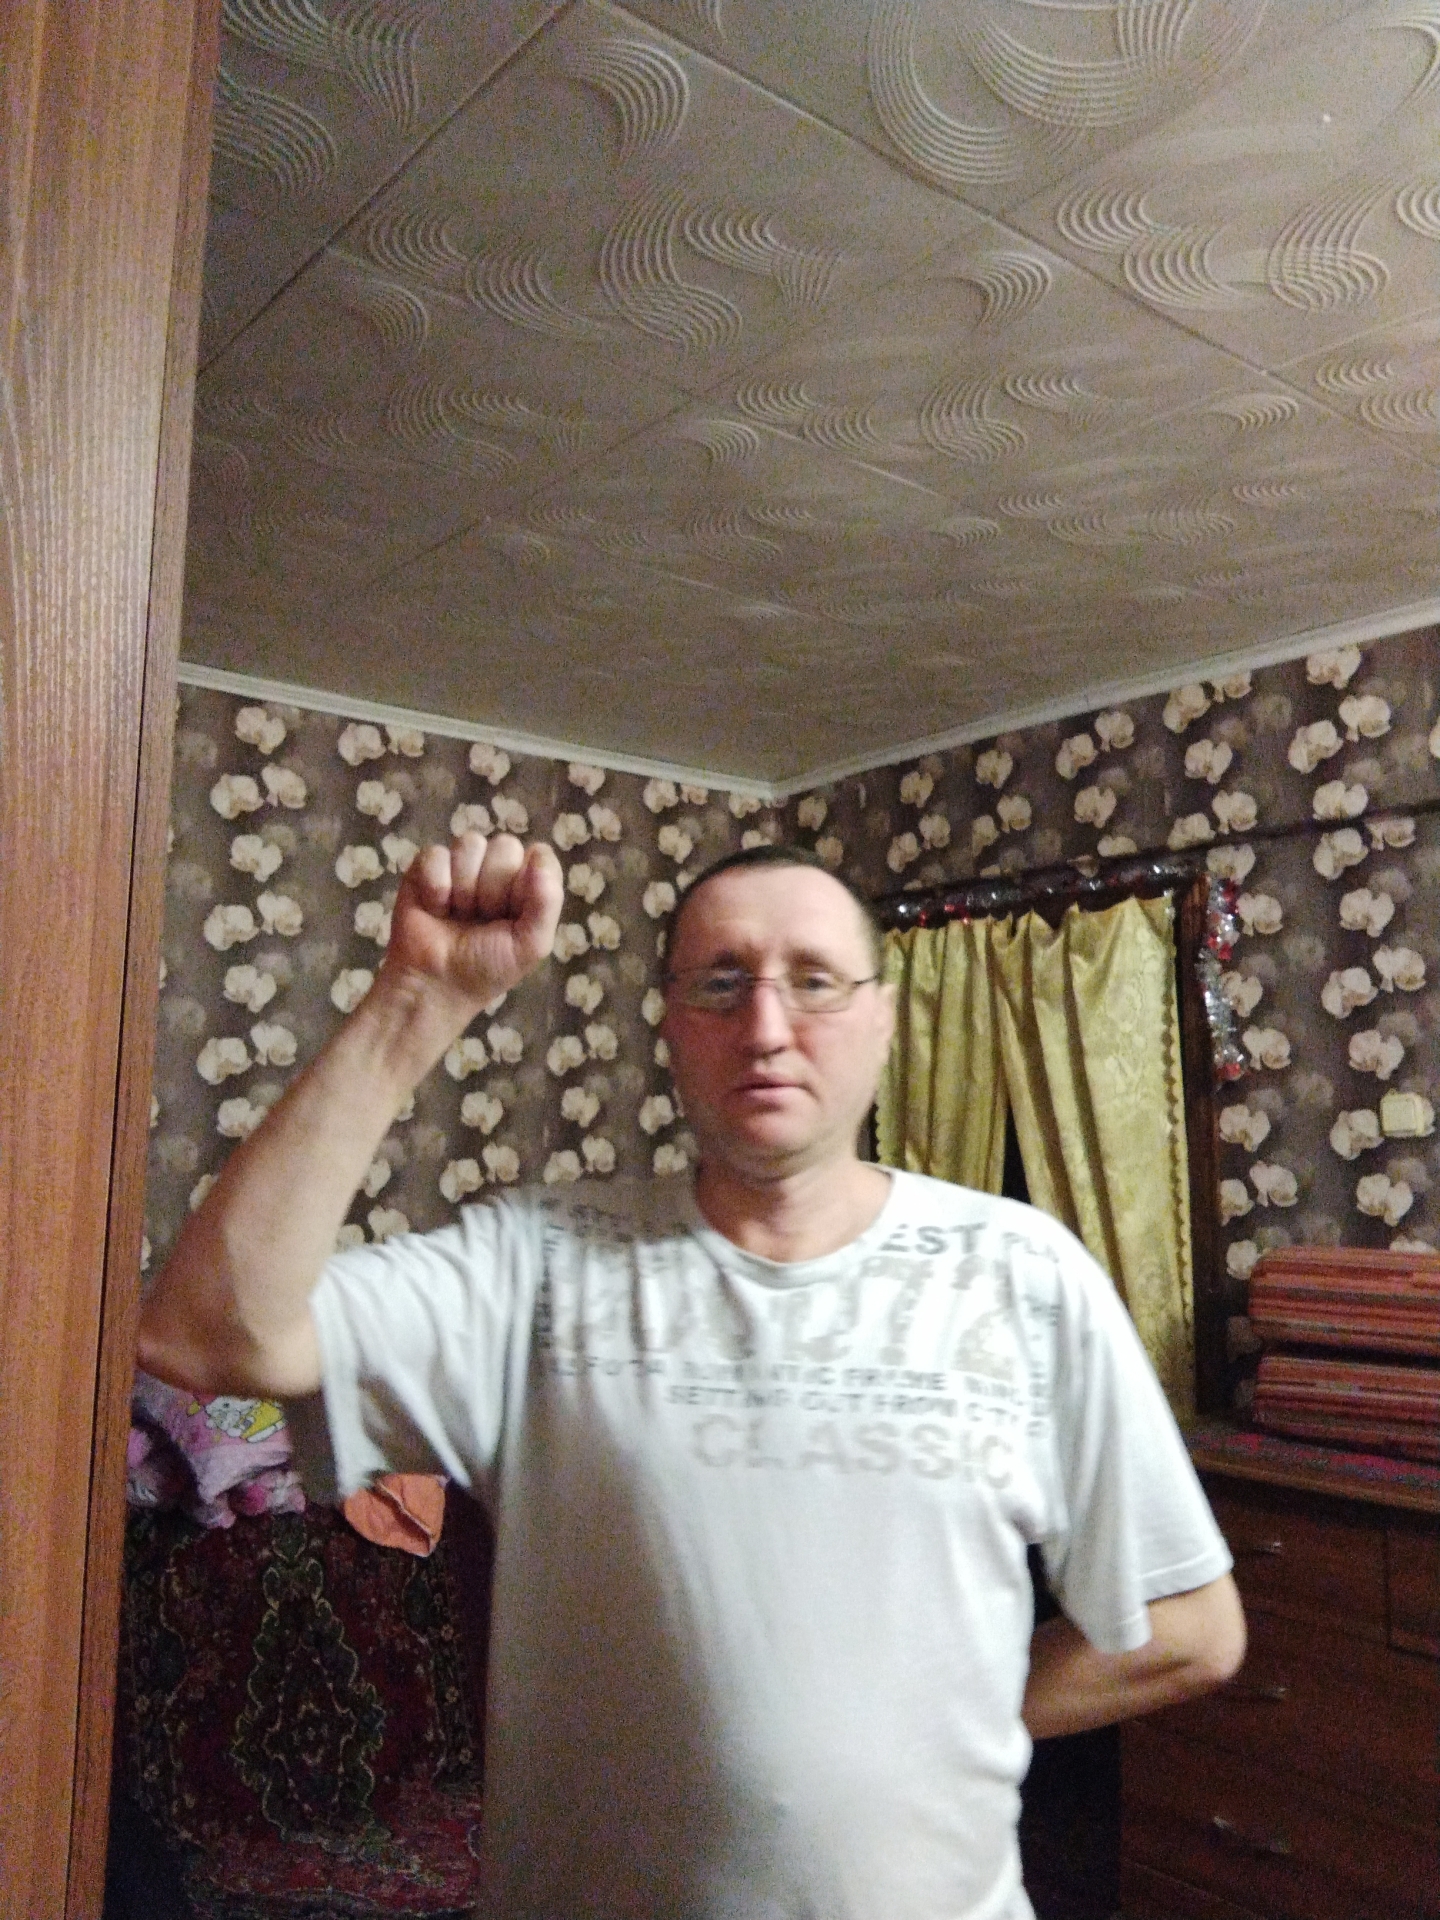
Label: noise